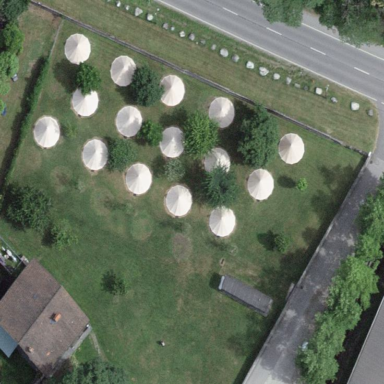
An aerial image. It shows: Campsite where tents and caravans are allowed.